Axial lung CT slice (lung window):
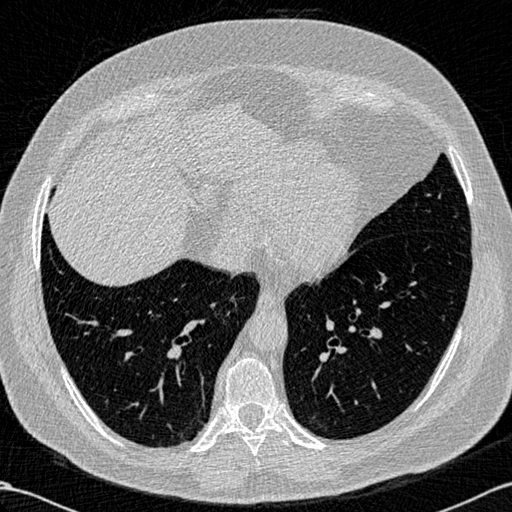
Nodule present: no